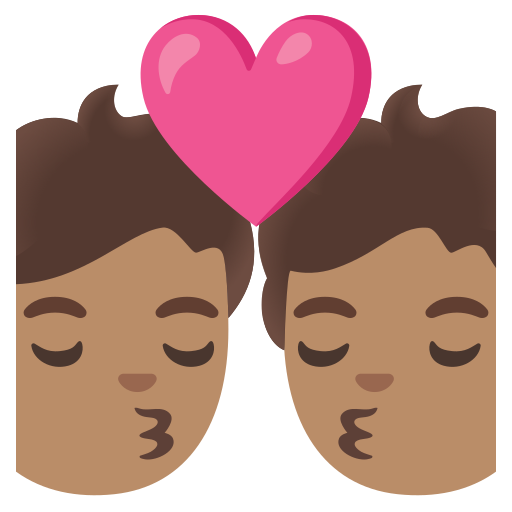
Emoji: 💏🏽